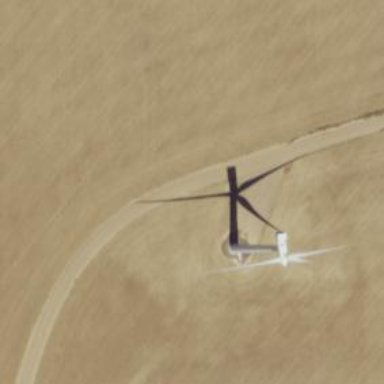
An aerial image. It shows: Wind turbine generator that utilizes wind as its source for generating electricity. It is of the horizontal axis type.